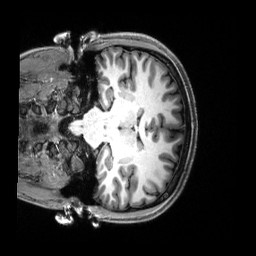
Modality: T1w
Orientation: coronal
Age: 22
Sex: female
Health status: healthy
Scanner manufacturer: siemens
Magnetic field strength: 3 T
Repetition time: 2.5 s
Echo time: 0.00222 s